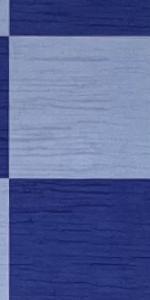
Label: Empty